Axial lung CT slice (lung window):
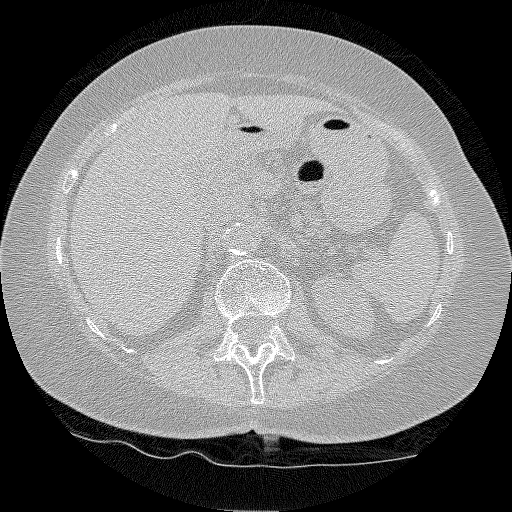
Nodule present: no